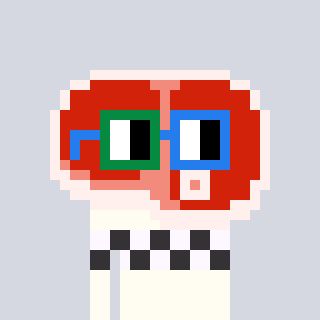
a pixel art character with square green and blue glasses, a steak-shaped head and a grayscale-colored body on a cool background